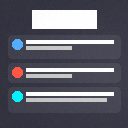
Screen state: on